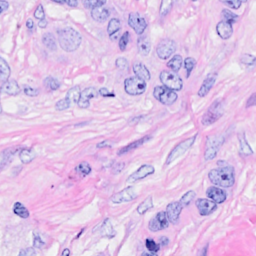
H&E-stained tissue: Breast